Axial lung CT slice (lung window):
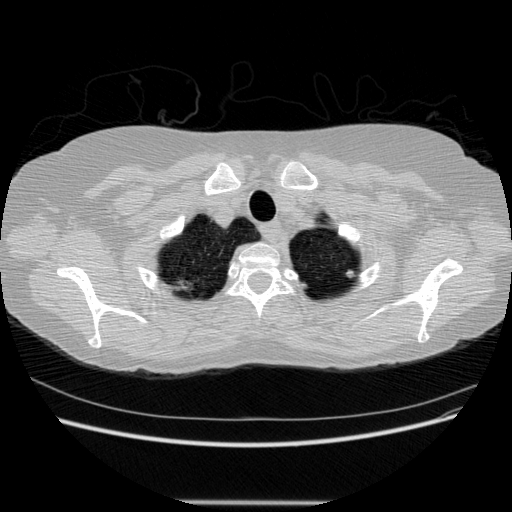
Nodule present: no